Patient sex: M
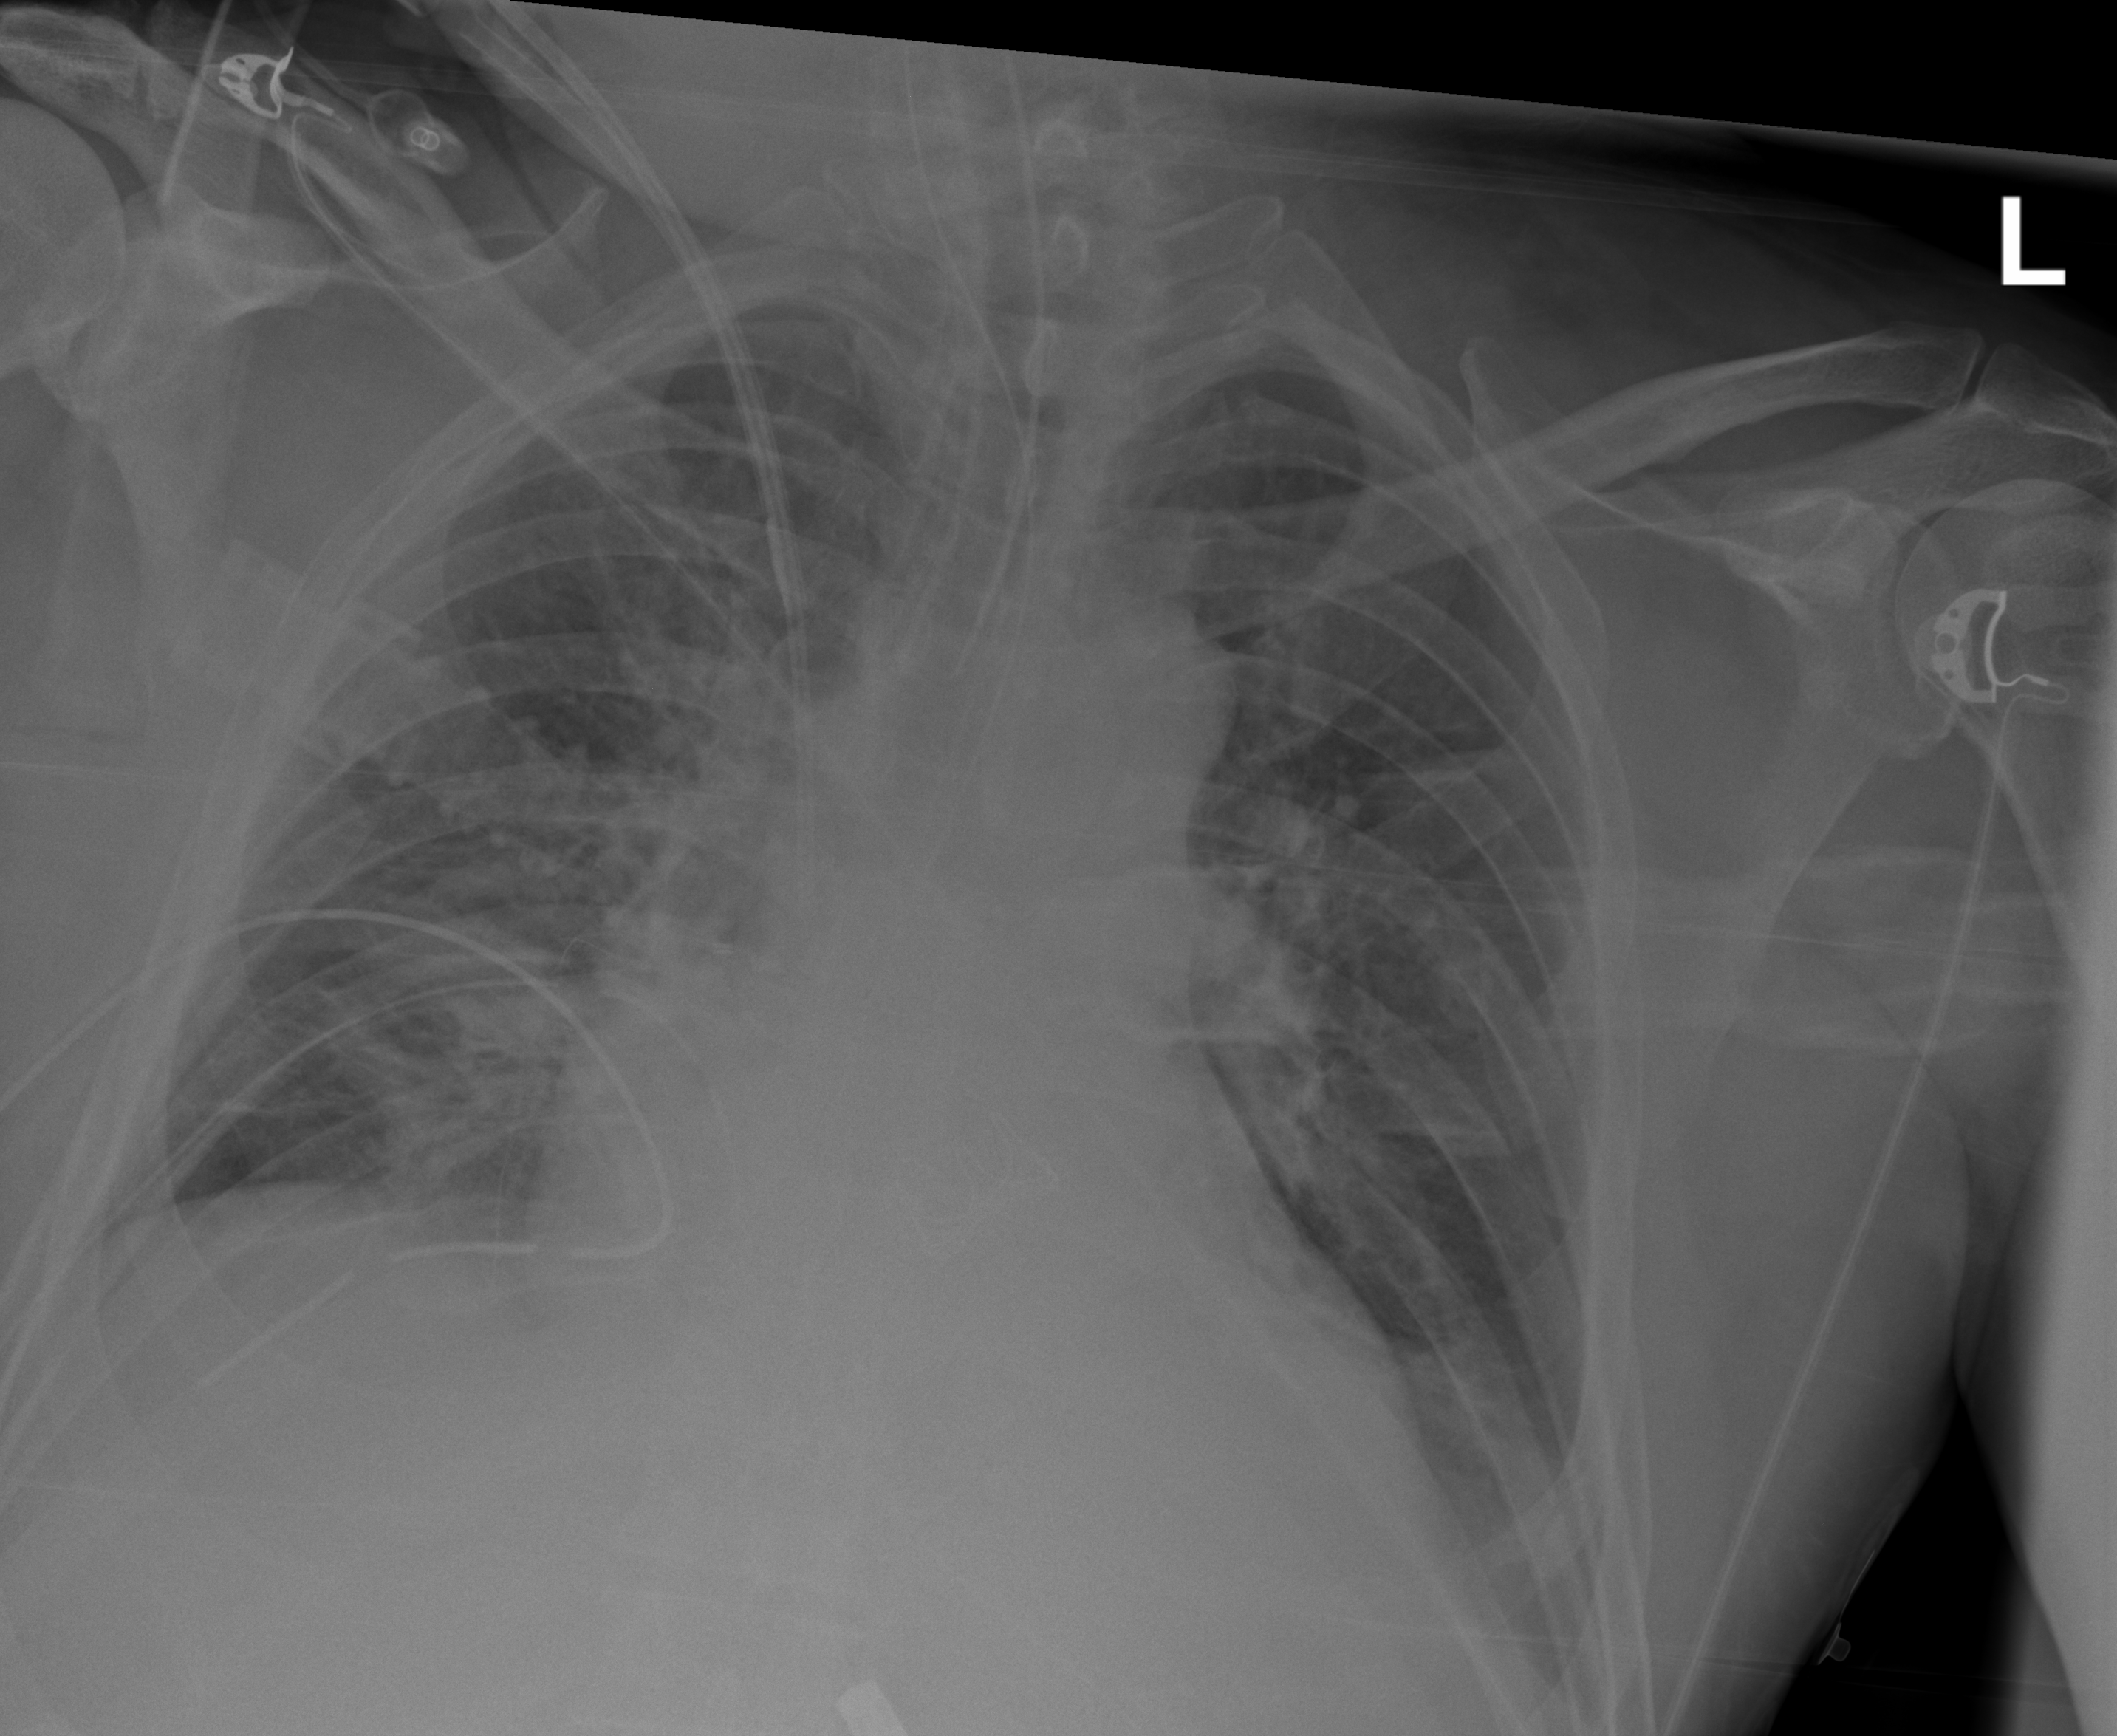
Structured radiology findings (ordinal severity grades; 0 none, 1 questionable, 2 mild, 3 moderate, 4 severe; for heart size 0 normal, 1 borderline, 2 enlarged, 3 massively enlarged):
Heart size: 2
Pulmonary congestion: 2
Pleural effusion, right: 0
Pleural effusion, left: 0
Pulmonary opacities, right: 2
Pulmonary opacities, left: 0
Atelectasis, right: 3
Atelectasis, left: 2